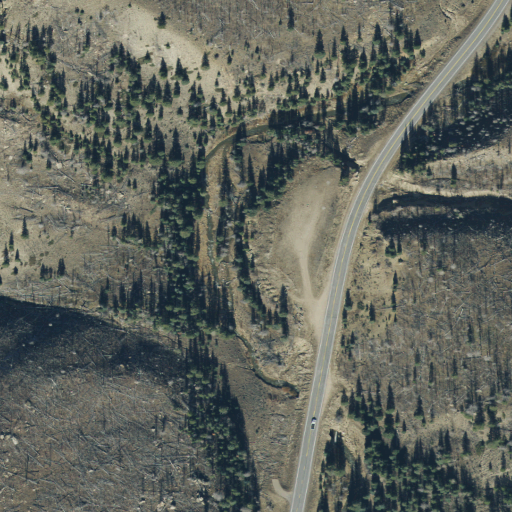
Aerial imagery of valley in Utah named Pole Canyon containing shrub, evergreen forest, deciduous forest, open development, and low intensity development